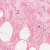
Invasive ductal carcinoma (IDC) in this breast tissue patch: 0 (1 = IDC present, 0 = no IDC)